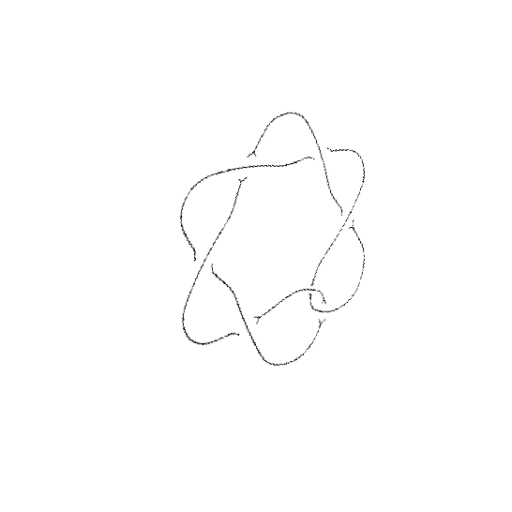
Crossing number: 7